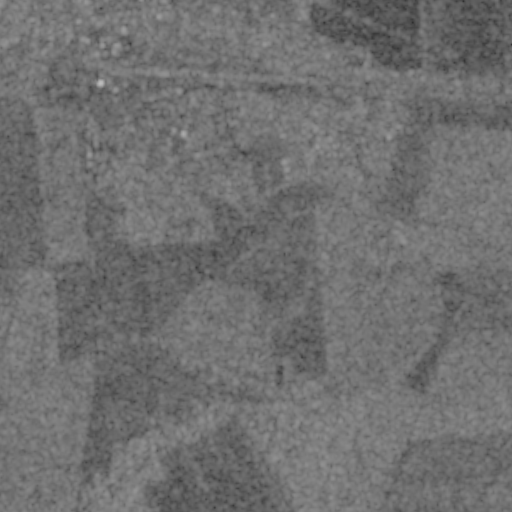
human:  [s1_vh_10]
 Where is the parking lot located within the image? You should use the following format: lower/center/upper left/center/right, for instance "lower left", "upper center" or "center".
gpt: The parking lot is located in the upper center of the image.
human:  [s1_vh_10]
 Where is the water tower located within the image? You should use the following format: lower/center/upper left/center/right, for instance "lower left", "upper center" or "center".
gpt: The water tower is located in the upper left of the image.
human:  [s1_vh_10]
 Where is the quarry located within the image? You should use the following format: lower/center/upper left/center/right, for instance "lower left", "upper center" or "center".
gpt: There is no quarry in the image.

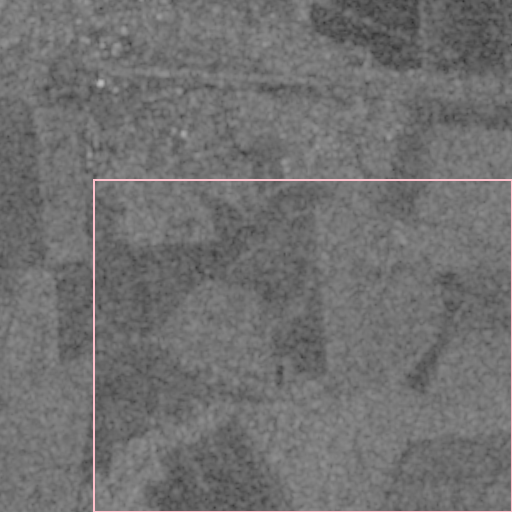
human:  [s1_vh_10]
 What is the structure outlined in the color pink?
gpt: The structure outlined in pink is a crop field.
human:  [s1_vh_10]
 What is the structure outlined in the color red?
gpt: There is no red outline.